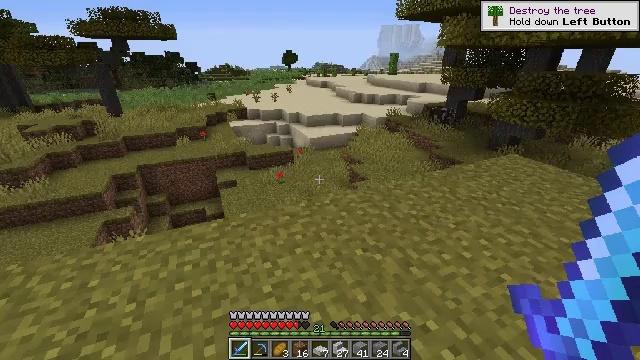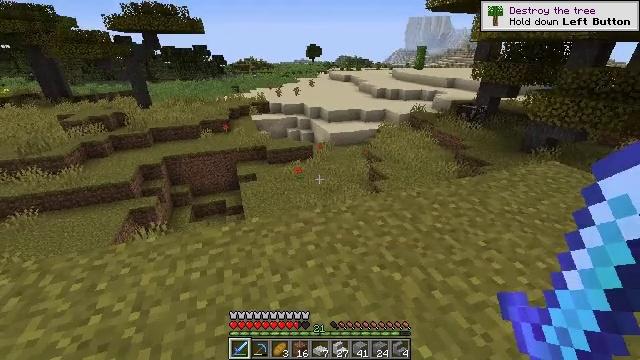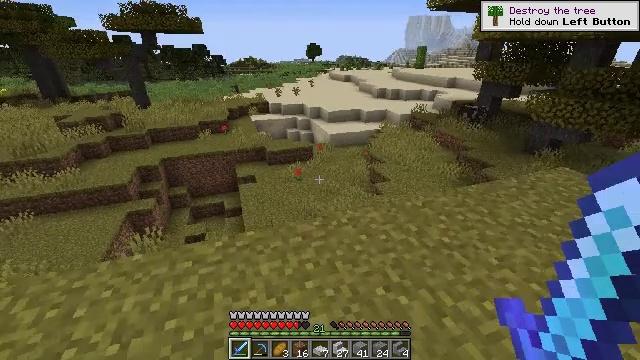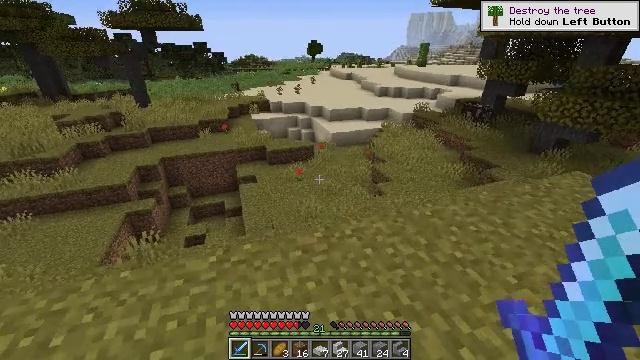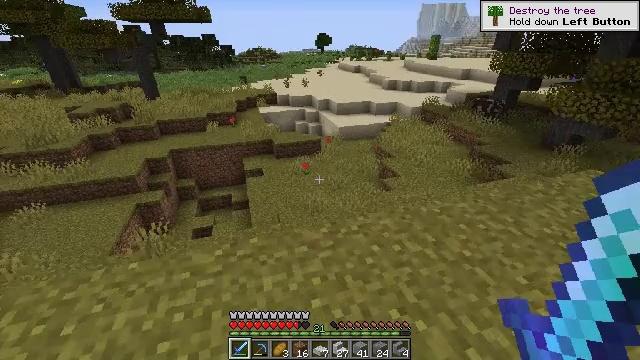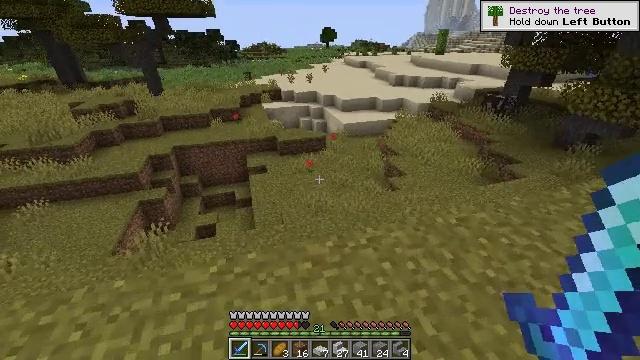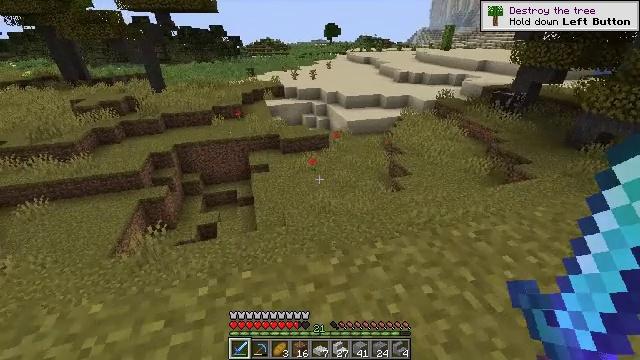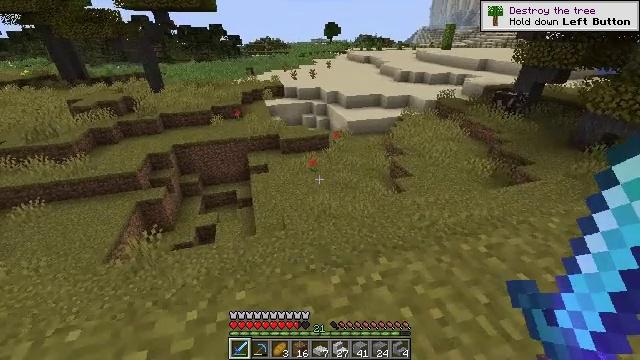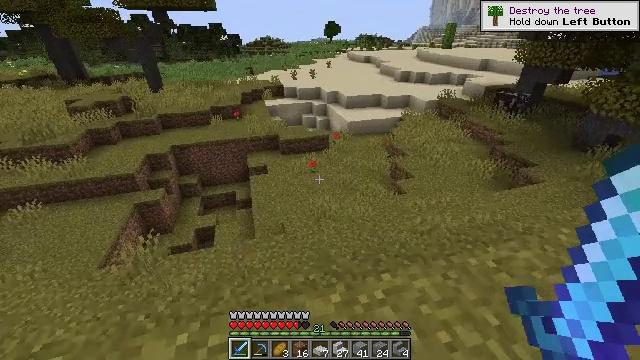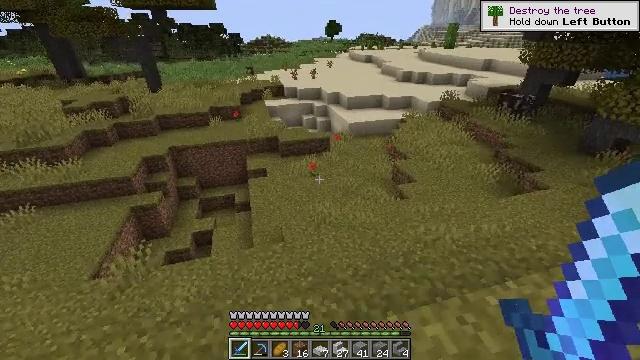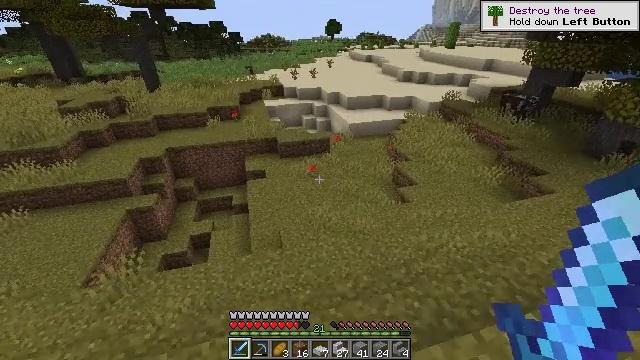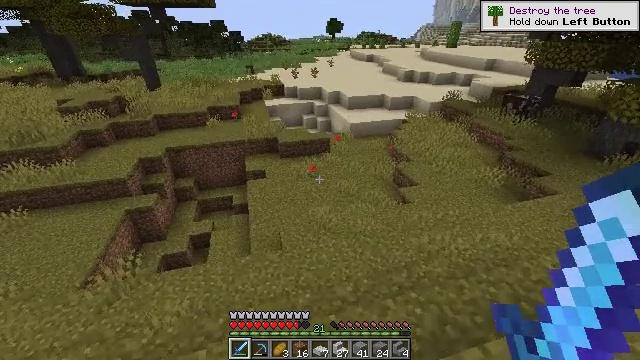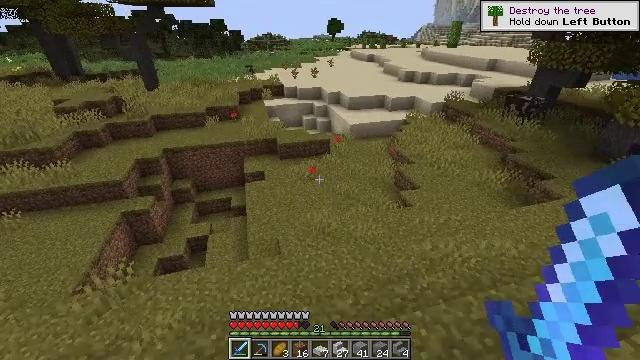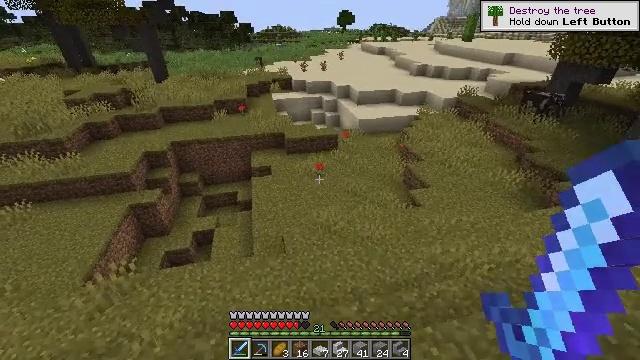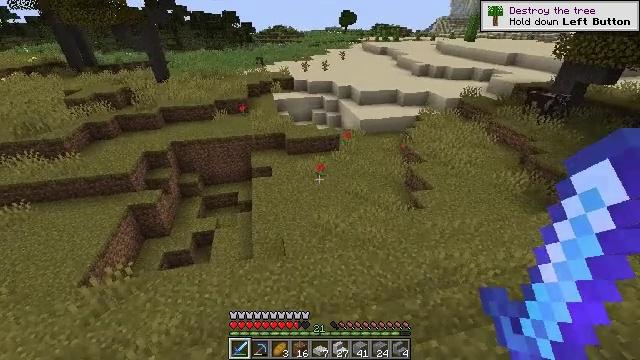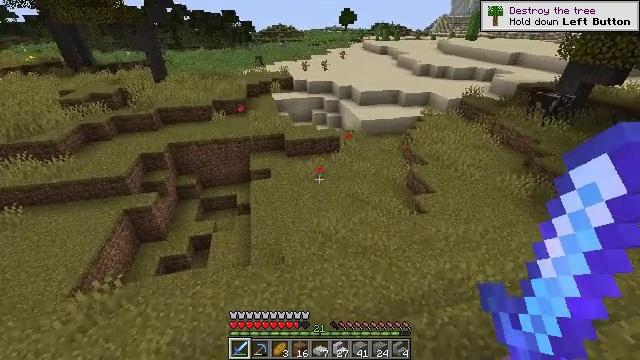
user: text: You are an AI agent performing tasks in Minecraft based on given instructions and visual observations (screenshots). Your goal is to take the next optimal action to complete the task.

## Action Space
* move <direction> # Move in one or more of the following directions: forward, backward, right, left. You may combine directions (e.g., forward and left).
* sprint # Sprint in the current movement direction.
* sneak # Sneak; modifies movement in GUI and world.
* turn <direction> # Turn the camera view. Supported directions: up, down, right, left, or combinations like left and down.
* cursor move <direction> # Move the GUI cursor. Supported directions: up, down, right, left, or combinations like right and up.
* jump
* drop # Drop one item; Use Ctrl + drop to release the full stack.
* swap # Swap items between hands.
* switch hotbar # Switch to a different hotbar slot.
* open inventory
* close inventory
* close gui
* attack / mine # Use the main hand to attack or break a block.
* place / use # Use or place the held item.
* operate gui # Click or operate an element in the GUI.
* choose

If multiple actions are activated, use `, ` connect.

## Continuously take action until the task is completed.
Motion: motion action
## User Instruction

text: Left click to mine the dead bush.
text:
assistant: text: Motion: move forward, turn left and down
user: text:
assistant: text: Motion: move forward
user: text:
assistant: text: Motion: move forward
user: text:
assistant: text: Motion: move forward, turn left and down
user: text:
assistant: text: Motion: move forward, turn left and down
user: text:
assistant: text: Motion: move forward
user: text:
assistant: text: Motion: move forward
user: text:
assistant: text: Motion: move forward
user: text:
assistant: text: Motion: move forward
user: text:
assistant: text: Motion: move forward
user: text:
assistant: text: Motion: move forward
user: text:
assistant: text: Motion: move forward
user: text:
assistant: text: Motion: move forward, turn left and down
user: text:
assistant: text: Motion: move forward
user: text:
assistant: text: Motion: move forward
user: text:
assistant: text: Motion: move forward
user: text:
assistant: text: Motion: move forward
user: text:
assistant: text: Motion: move forward
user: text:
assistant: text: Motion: move forward
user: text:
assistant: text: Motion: move forward
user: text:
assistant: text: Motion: move forward
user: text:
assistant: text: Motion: move forward
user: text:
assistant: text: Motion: move forward
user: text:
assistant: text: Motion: move forward
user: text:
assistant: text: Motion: move forward
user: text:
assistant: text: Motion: move forward
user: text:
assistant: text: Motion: move forward
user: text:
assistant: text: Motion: move forward
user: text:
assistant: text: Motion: move forward
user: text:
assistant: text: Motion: move forward